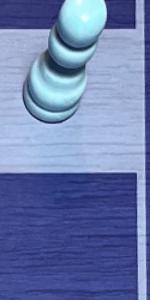
Label: Empty